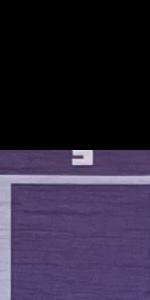
Label: Empty